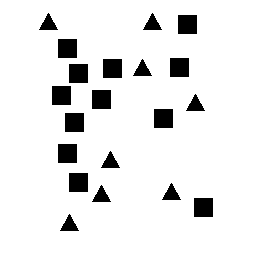
Squares: 12
Triangles: 8
Stars: 0
Total shapes: 20